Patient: sex M, age 94
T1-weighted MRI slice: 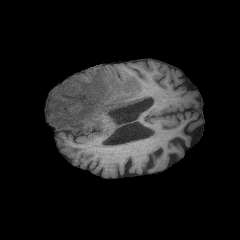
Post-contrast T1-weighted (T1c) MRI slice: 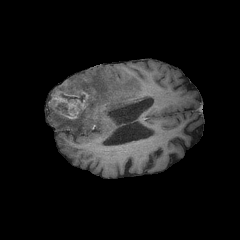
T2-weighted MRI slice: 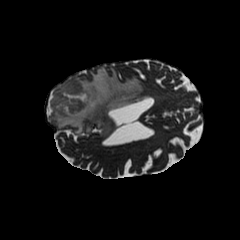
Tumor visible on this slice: yes
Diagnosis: Glioblastoma, IDH-wildtype
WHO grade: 4